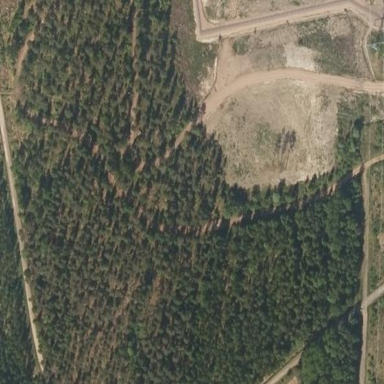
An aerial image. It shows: Forest area.